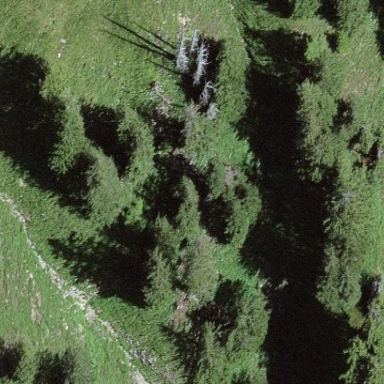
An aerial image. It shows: Forest area.